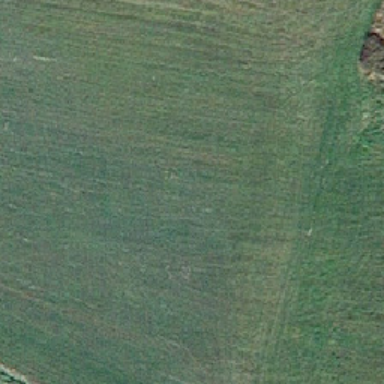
Here is the grassland and grassland path .